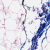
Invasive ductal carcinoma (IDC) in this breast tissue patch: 0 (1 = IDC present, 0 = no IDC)